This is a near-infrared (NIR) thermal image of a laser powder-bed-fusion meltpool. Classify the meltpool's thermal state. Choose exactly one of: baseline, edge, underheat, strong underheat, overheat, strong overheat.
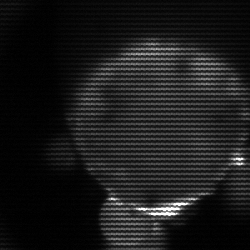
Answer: edge